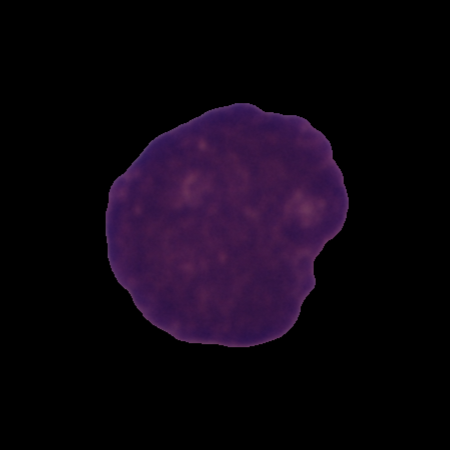
Label: cancer